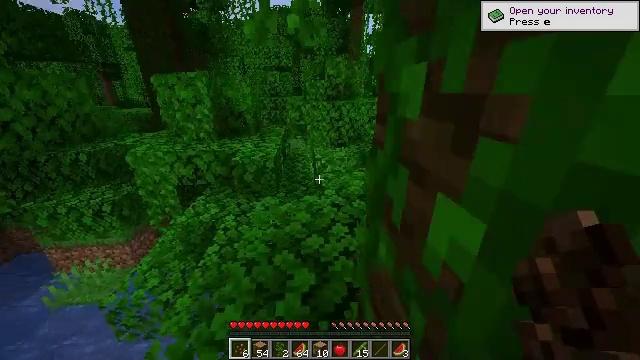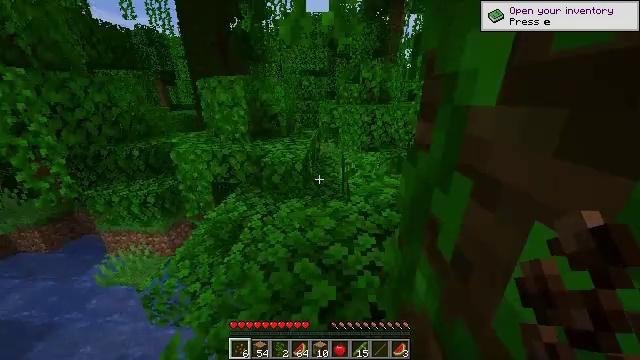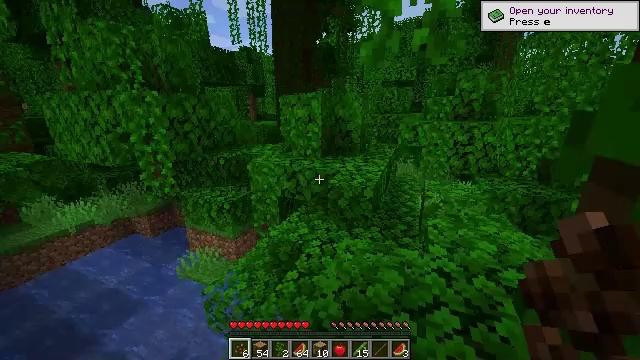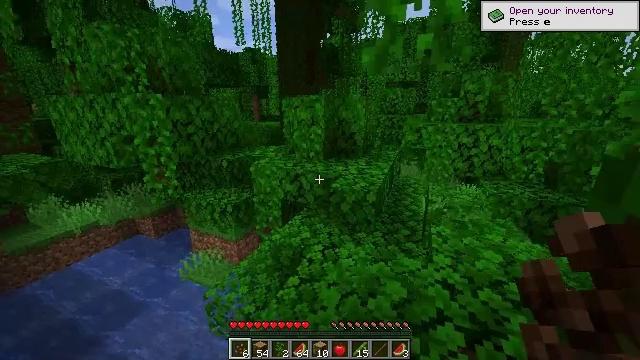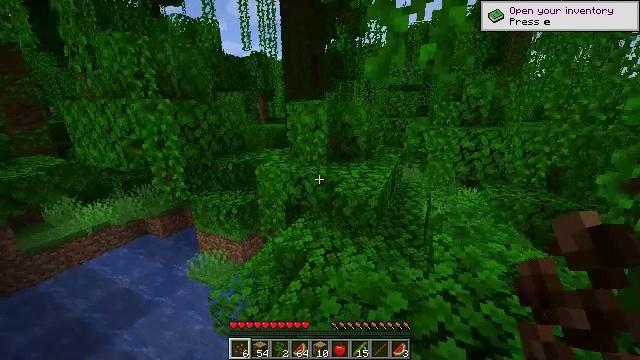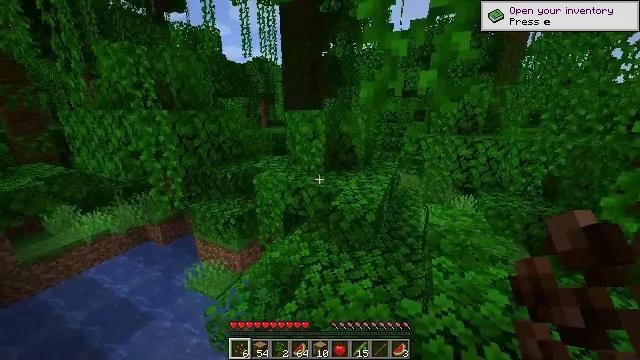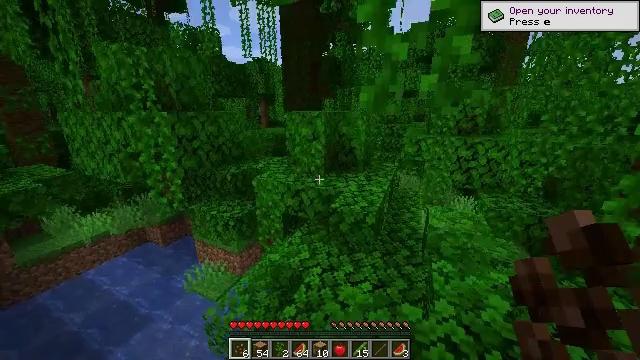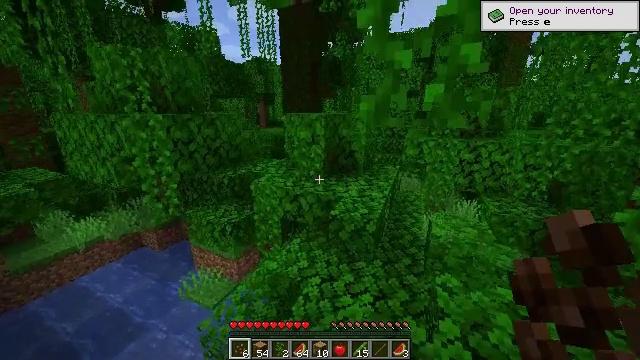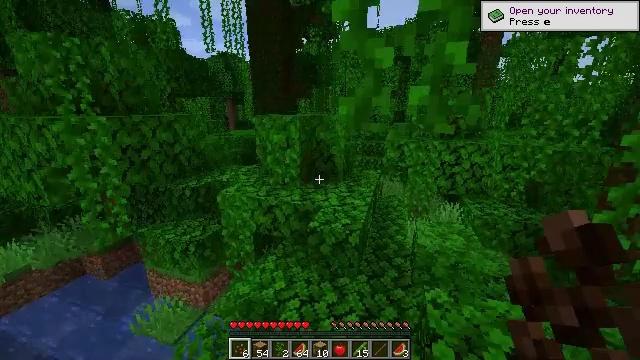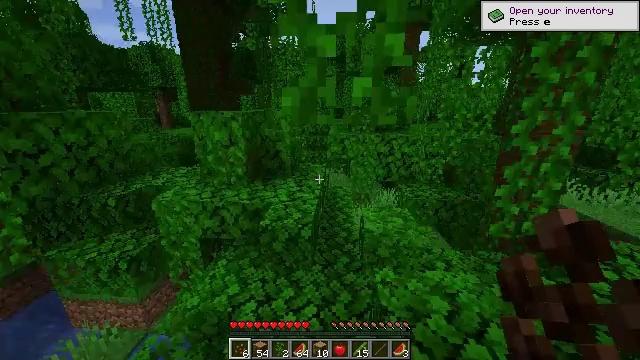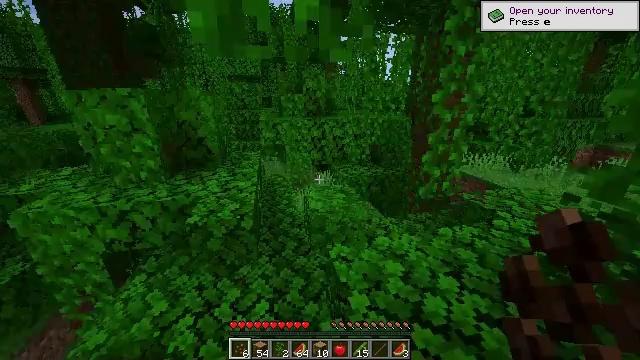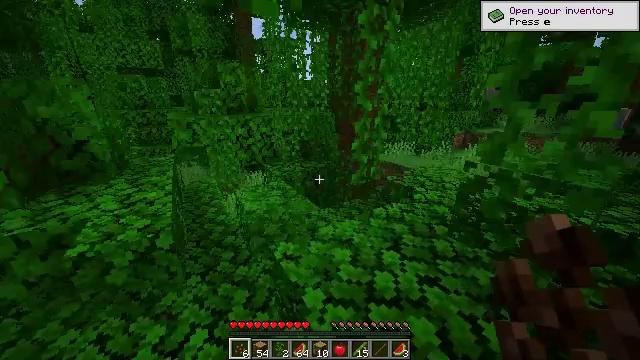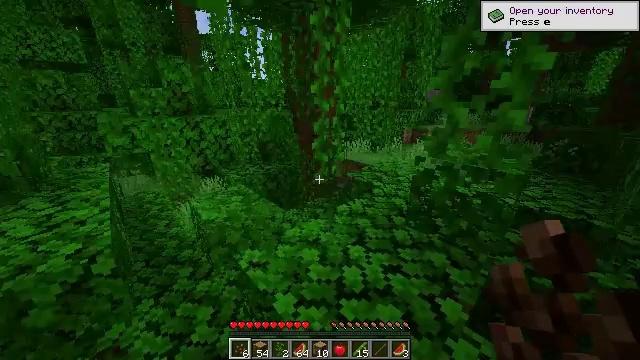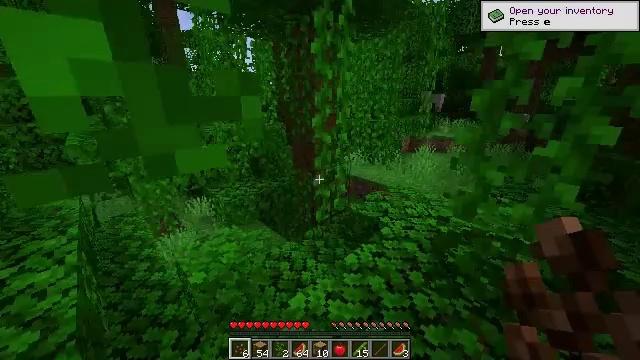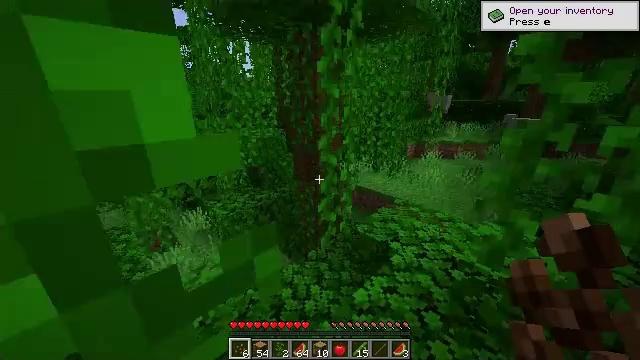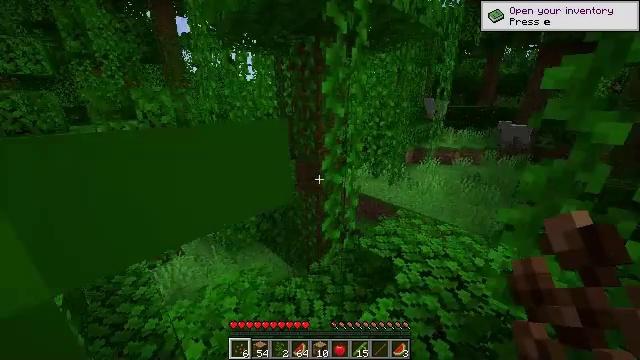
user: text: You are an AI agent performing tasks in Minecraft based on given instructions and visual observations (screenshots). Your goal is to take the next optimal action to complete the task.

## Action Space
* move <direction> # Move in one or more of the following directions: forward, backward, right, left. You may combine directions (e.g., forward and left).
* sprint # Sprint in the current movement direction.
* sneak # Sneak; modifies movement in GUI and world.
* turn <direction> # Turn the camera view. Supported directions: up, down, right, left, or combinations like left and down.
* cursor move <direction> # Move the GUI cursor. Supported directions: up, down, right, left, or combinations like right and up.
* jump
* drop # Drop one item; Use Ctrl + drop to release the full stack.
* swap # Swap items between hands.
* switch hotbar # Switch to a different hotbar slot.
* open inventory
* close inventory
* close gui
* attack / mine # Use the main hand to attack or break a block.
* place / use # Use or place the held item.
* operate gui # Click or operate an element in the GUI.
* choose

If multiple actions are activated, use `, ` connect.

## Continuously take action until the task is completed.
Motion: motion action
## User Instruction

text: Collect vines by mining them.
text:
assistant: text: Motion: move forward, turn left and up, jump
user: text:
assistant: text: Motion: move forward, sprint, turn left and up, jump
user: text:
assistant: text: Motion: move forward, sprint, jump
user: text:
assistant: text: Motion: move forward, sprint, turn left, jump
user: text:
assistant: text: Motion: move forward, sprint, jump
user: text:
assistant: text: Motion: move forward, jump
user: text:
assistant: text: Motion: move forward, jump
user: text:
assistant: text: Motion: move forward, turn right and up, jump
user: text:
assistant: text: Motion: move forward, turn right and down, jump
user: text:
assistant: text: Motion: move forward, turn right and down, jump
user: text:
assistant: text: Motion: move forward, turn right, jump
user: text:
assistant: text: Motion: move forward, sprint, turn right, jump
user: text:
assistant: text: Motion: move forward, sprint, turn right, jump
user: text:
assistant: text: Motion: move forward, sprint, jump
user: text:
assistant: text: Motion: move forward, sprint, jump
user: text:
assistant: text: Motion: move forward, turn right, jump
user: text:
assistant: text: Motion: move forward, turn right, jump
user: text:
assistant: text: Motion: move forward, turn right, jump
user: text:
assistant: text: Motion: move forward, turn right, jump
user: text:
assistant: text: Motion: move forward, jump
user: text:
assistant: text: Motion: move forward, jump
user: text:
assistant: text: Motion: move forward, jump
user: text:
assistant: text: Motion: move forward, turn right, jump
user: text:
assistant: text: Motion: move forward, turn right and down, jump
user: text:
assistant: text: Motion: move forward, sprint, turn right and down, jump
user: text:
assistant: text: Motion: move forward, sprint, turn right, jump
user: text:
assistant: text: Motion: move forward, sprint, turn right and up, jump
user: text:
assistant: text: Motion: move forward, turn right and up, jump
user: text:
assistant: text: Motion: move forward, turn up, jump
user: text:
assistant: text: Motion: move forward, turn up, jump